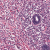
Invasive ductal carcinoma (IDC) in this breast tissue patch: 1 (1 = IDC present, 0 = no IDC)